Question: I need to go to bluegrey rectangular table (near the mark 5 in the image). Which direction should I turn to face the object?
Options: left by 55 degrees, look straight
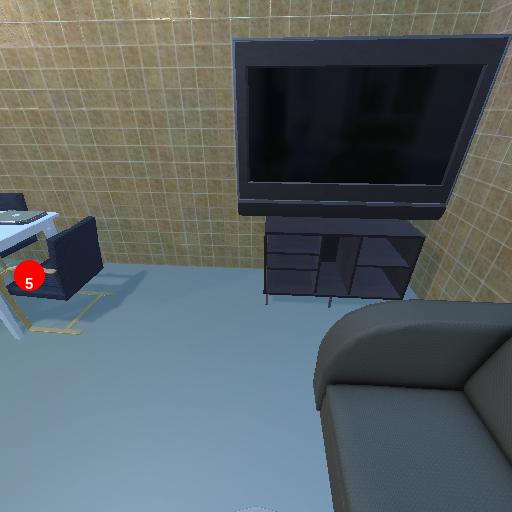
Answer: left by 55 degrees